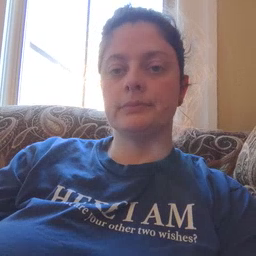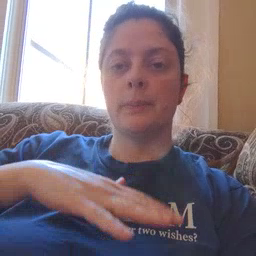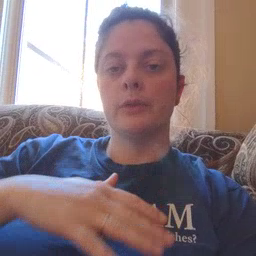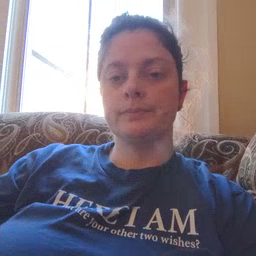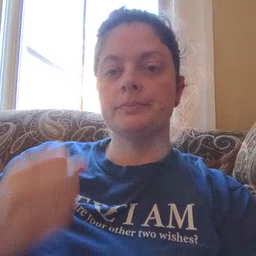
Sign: table